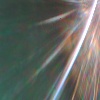
Label: sunburn